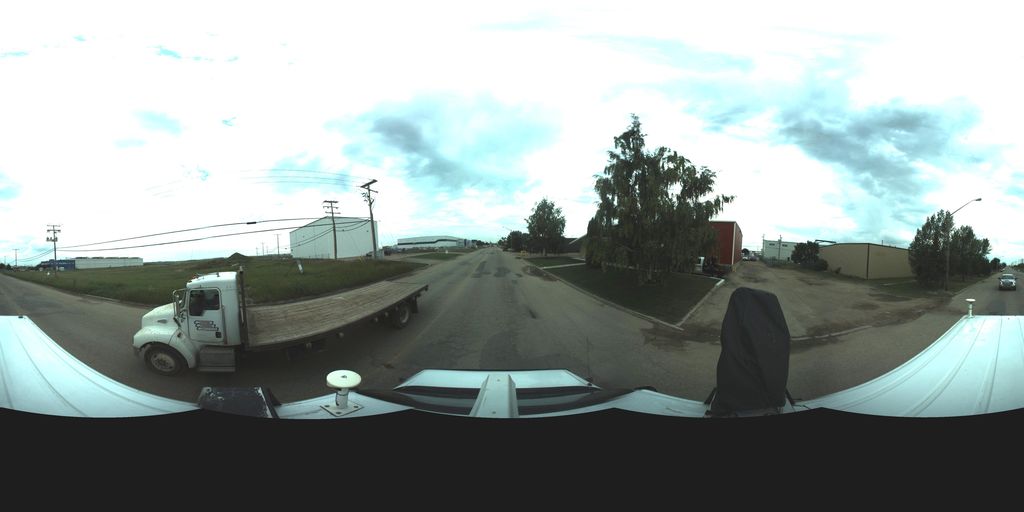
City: saskatoon